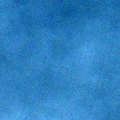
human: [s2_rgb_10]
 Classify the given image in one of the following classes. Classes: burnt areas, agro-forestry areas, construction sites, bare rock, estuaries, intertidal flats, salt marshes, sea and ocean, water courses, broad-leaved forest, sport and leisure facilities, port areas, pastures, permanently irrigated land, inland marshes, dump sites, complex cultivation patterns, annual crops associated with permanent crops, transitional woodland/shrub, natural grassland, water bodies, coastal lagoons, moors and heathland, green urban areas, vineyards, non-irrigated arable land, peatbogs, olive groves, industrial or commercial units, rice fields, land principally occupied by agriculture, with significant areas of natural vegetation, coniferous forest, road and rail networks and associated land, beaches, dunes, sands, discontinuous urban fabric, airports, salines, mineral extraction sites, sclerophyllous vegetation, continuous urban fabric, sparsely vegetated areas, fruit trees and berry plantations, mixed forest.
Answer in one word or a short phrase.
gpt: sea and ocean